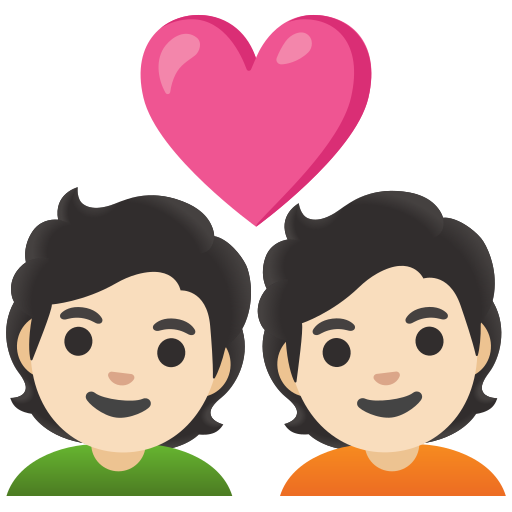
Emoji: 💑🏻